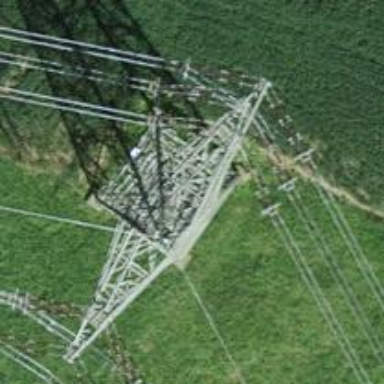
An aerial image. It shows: Towering power structure.